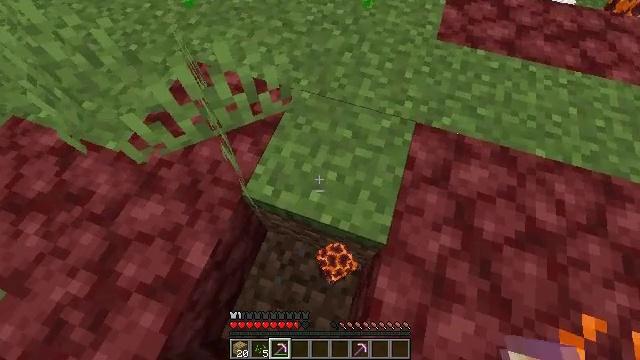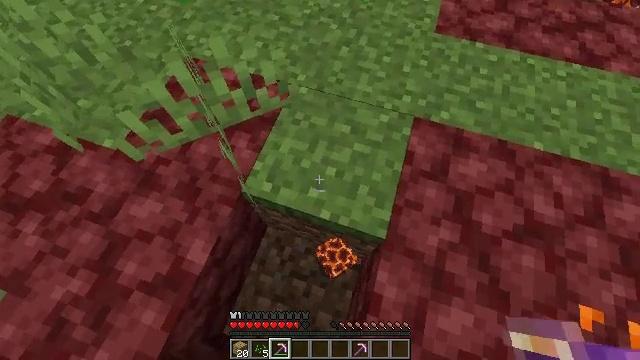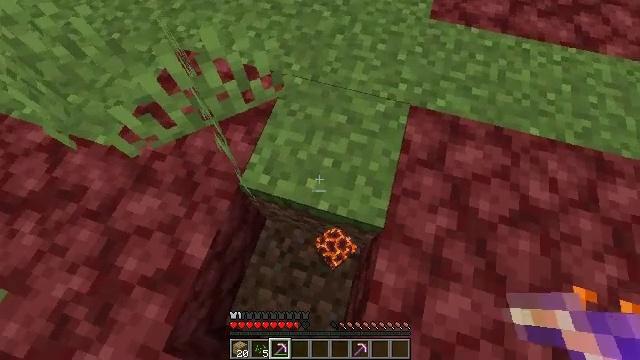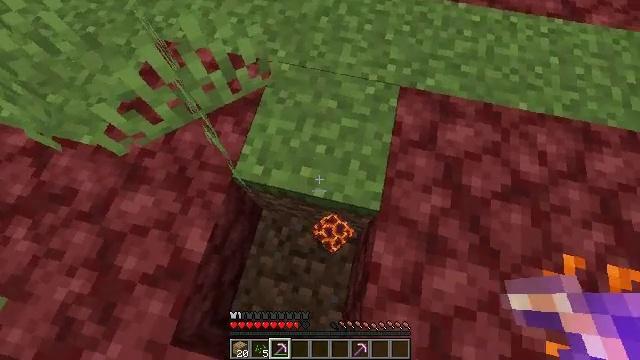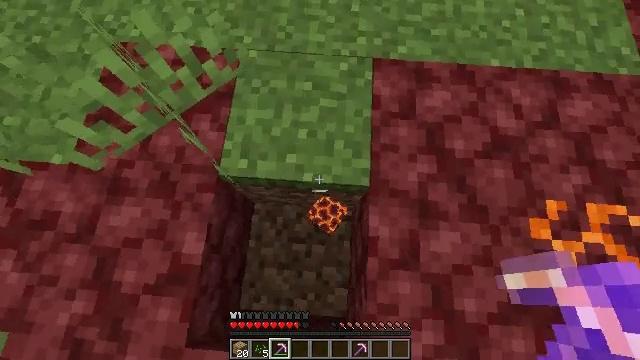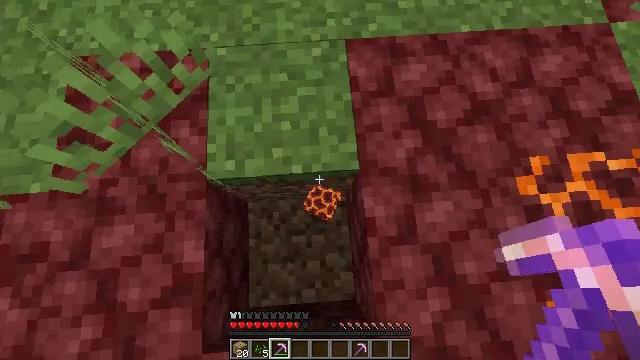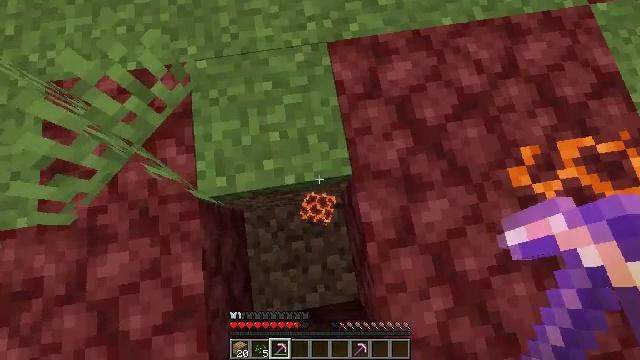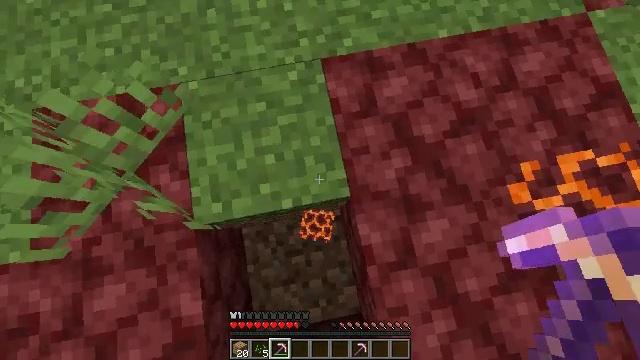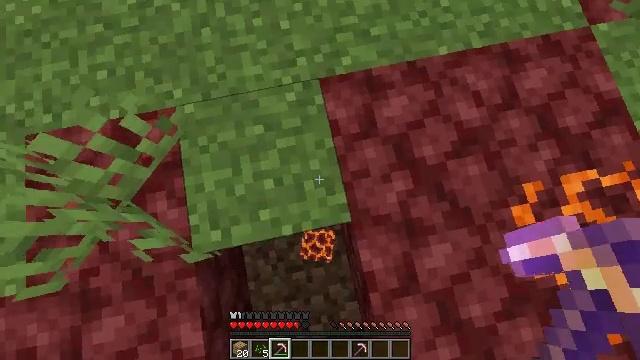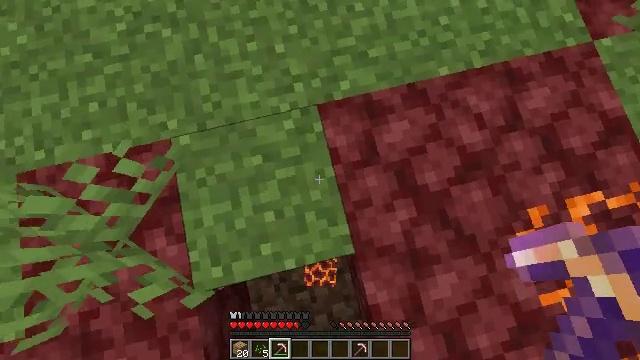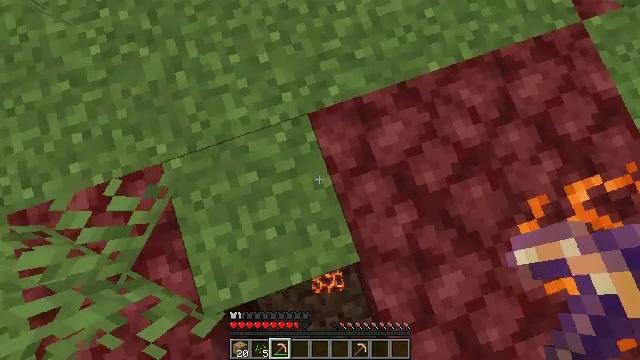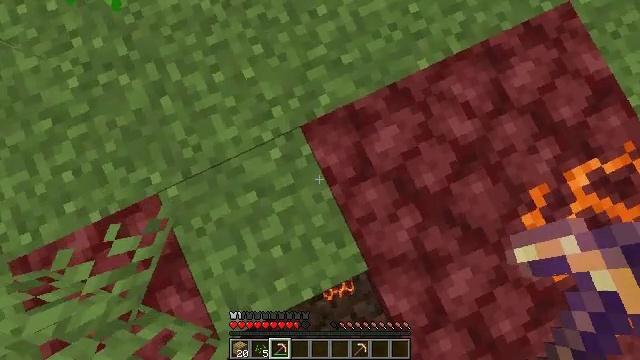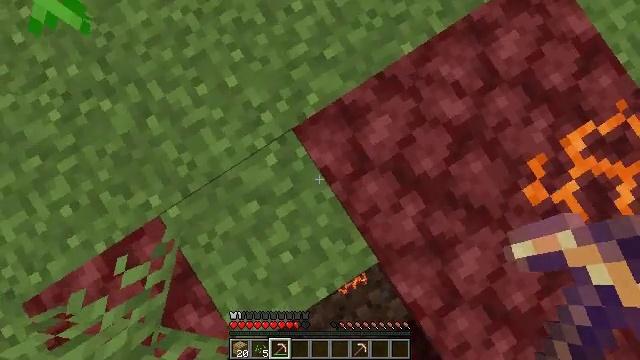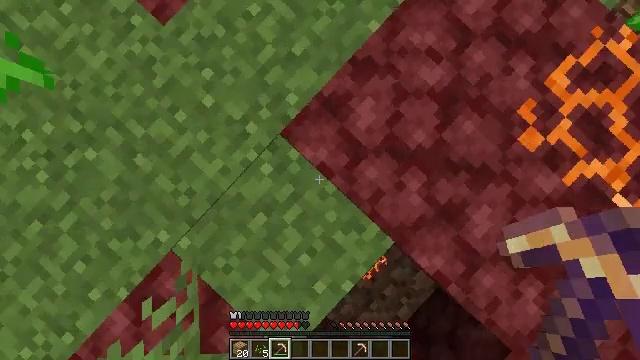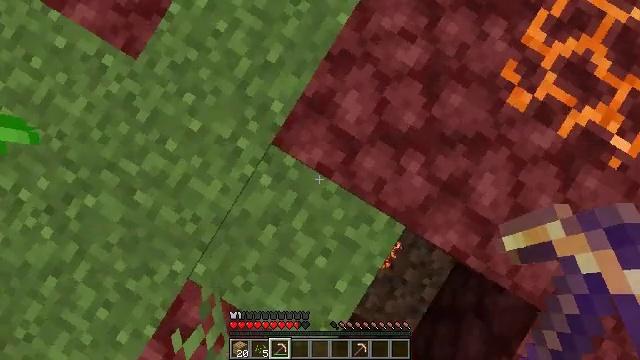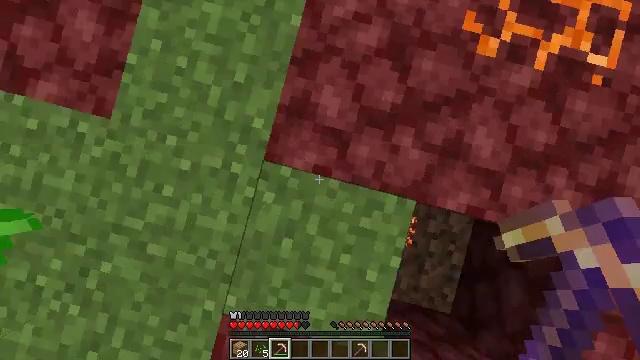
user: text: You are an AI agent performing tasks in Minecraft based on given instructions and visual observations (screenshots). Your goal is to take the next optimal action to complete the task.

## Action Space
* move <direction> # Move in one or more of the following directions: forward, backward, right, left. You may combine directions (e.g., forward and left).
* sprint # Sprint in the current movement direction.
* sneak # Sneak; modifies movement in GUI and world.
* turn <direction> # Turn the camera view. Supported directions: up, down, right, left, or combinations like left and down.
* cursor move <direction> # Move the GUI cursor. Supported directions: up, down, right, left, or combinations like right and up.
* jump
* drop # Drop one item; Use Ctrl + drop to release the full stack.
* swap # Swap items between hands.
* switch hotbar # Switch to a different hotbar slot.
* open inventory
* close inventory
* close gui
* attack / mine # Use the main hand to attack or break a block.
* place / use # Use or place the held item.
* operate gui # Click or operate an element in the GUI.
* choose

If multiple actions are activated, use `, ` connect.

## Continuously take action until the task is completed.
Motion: motion action
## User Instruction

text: Retrieve a magma block for building or traps.
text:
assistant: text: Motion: turn down
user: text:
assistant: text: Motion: turn right and down
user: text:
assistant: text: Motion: turn right and down
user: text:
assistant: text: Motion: turn right and down
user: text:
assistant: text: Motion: turn right and down
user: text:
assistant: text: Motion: move forward, turn right and down
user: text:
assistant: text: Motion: move forward, turn right
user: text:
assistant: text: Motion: move forward
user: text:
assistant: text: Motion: move forward, turn right
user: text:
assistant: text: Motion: move forward, turn right and down
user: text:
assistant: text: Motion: turn right and down
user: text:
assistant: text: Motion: turn right and down
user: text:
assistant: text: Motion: turn right and down
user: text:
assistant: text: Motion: turn right
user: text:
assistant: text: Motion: turn right
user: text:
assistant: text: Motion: turn right
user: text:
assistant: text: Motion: turn right
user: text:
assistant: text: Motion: turn right
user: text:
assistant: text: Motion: turn right
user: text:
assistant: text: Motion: turn right and up
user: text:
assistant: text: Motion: turn right and up
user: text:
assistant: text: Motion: turn right and up
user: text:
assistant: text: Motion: turn right and up
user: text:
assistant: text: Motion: move forward
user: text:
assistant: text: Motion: move forward, turn right
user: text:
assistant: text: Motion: move forward, turn right
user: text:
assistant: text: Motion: move forward, turn right
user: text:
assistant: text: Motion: move forward
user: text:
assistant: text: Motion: no_op
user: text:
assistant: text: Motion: no_op